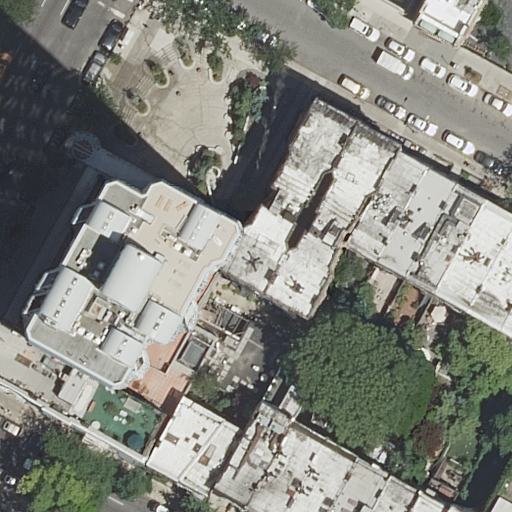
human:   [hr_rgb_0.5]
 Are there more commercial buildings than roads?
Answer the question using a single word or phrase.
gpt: no

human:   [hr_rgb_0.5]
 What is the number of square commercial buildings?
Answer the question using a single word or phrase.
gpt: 0

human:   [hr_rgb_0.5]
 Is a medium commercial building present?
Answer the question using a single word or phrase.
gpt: yes

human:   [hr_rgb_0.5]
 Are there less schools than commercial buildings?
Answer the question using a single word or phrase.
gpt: no

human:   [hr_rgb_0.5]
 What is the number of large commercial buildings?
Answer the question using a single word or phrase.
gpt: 0

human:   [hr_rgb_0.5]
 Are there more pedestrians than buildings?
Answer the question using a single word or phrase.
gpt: no

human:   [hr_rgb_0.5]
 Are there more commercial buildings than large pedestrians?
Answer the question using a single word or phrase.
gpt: no

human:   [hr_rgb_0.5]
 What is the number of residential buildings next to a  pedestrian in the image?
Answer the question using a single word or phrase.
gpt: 21

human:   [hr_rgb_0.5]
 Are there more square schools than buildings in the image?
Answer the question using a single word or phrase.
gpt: no

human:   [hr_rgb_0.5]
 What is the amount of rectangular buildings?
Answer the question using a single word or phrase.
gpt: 16

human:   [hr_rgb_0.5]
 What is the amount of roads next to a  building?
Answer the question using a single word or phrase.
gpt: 4

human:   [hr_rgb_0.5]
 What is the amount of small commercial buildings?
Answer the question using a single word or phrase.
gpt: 0

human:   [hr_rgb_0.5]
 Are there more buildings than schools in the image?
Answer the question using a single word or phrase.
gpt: yes

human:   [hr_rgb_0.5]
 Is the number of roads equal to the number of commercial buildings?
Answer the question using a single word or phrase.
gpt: no

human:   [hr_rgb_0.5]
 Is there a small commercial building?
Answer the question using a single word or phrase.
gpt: no

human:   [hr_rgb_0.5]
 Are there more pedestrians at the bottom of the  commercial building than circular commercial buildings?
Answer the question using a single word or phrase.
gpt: yes

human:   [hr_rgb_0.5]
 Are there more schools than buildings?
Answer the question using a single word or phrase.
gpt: no

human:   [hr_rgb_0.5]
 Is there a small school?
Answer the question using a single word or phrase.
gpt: yes

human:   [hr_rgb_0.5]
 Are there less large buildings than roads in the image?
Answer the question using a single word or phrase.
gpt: yes

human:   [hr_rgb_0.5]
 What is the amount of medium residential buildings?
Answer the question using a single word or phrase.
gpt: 13

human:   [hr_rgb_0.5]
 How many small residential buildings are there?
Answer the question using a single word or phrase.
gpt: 6

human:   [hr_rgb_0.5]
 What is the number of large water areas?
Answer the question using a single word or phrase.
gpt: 0

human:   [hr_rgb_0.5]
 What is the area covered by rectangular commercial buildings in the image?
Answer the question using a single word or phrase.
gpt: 226m2

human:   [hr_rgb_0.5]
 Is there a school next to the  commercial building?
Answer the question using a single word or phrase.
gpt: yes

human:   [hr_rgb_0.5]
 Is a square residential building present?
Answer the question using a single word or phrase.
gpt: no

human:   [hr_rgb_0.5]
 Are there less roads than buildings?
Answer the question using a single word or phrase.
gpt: yes

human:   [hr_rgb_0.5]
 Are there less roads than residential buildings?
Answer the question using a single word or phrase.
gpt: yes

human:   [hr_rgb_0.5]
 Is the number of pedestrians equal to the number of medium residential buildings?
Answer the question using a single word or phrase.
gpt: no

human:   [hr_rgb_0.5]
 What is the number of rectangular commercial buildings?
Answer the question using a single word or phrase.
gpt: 1

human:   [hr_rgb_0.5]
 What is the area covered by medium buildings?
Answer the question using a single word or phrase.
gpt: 2678m2

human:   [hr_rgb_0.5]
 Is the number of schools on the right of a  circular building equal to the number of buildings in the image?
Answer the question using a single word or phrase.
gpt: no

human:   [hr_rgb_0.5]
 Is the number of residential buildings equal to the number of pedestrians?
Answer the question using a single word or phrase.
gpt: no

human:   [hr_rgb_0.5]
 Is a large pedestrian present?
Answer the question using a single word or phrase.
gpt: yes

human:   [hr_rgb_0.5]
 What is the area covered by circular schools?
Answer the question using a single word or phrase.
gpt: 0m2

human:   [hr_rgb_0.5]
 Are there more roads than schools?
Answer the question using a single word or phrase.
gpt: yes

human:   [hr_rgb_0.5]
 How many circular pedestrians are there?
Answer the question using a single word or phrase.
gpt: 0